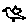
Label: bird